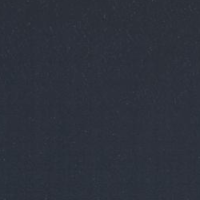
EUNIS habitat code: 14
Species observed at this site:
Erinus alpinus